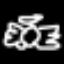
Label: angel